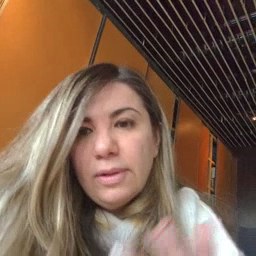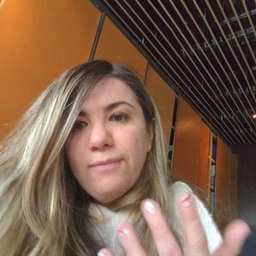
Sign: fireman